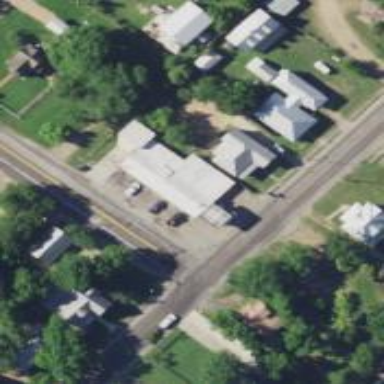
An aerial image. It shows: Convenience shop.